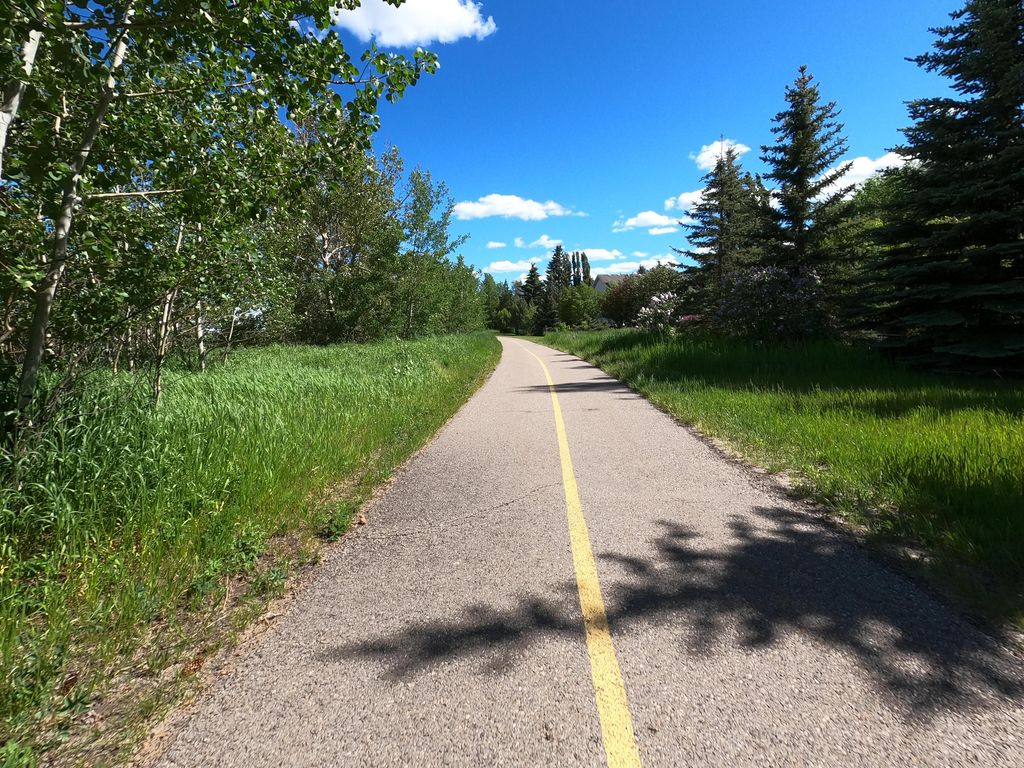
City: calgary